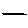
Label: line